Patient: sex F, age 52
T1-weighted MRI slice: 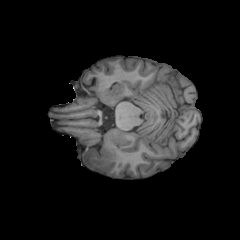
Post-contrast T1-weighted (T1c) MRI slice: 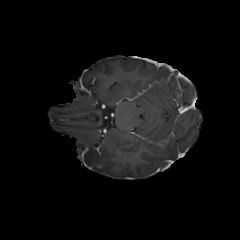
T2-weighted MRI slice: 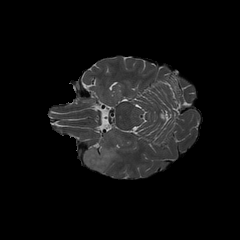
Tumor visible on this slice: yes
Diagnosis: Glioblastoma, IDH-wildtype
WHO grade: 4